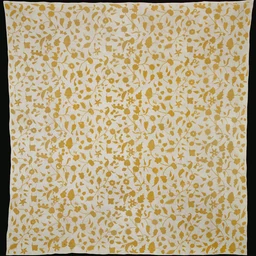
Title: Bedcover
Caption: bedcover, textile, needlework (visual works), a work made of cotton, plain weave; underlaid with linen, plain weave; embroidered through both layers with wool in back, bullion, buttonhole, chain, and satin stitches; laid work and couching; edged with cotton tapes with stripes of plain weave and of 3:1, 1:1 alternating float weaves with both single and paired wefts; two widths joined, textiles, art institute of chicago